Interaction volume radius: 5 \u00c5
Interaction volume height: 20 \u00c5
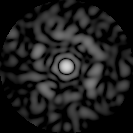
Disorder parameter: 0.7779